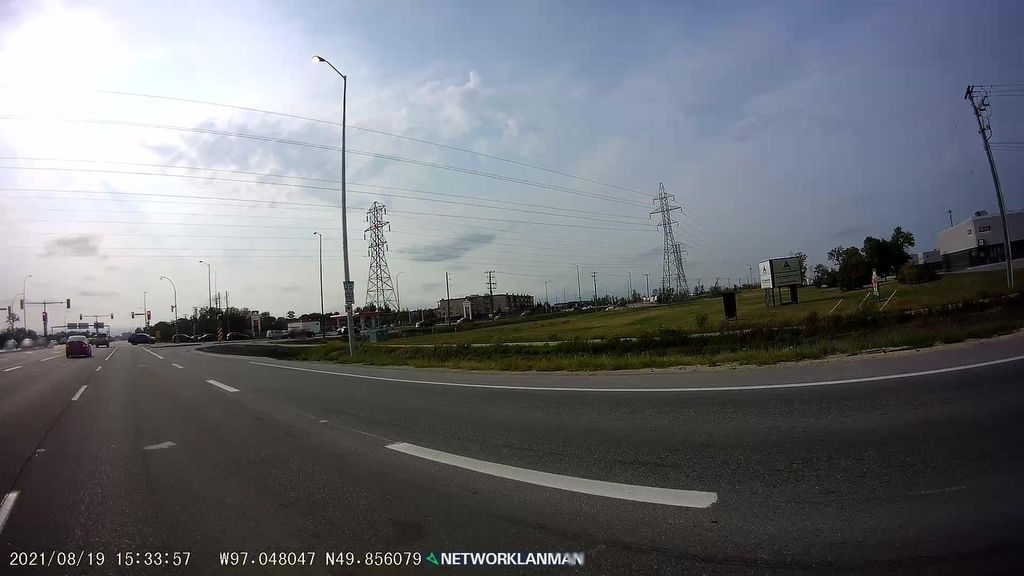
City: winnipeg